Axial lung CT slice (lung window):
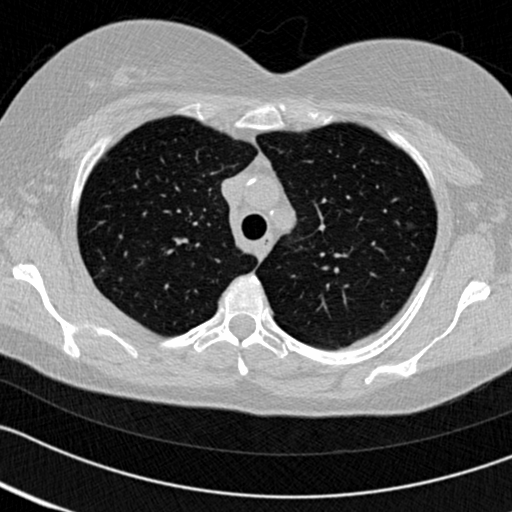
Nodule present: no